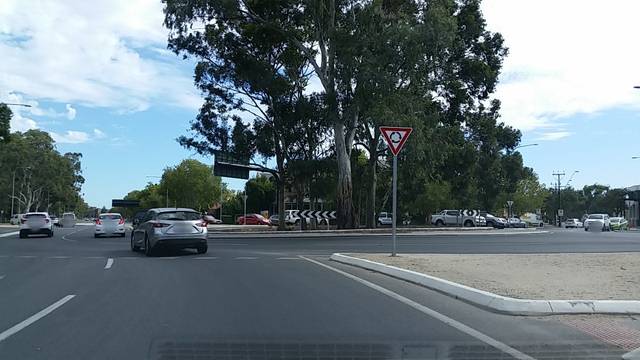
Region: Australia
Coordinates: -34.928, 138.624